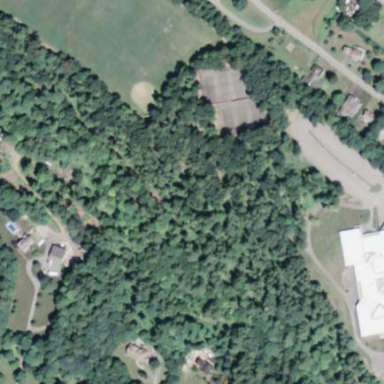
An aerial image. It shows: School.